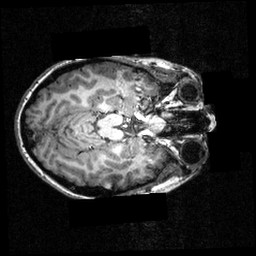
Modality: T1w
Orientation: axial
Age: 26
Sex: female
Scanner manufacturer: siemens
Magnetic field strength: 3.951 T
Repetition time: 1.5 s
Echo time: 0.00335 s